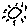
Label: sun